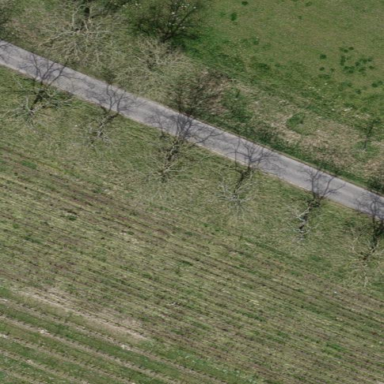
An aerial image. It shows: Orchard.